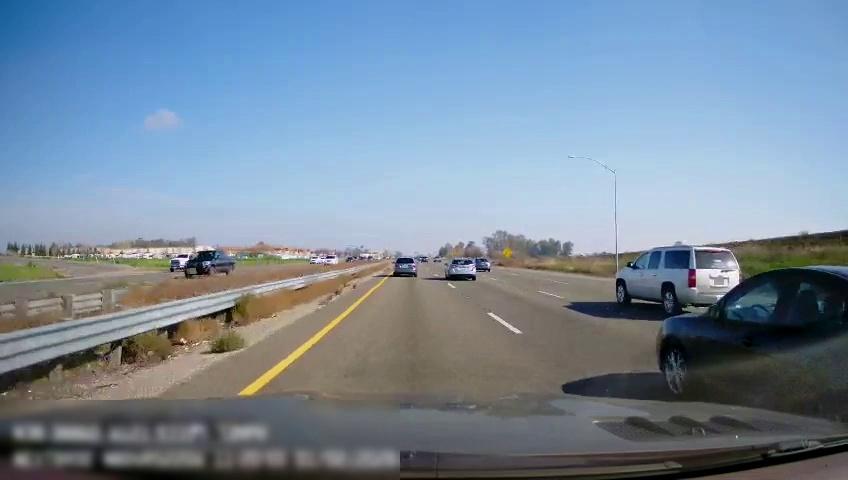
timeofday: Day
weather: Sunny
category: Drivable Space
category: Drivable Space
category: Vehicles | Car
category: Vehicles | SUV
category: Vehicles | Car
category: Vehicles | Car
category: Vehicles | Car
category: Vehicles | SUV
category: Vehicles | Truck
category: Vehicles | Car
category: Vehicles | Car
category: Lanes | Current Lane
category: Lanes | Current Lane
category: Lanes | Alternate Lane
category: Lanes | Alternate Lane
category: Lanes | Alternate Lane